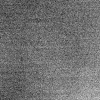
Atmospheric dust classification: dusty